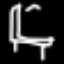
Label: chair